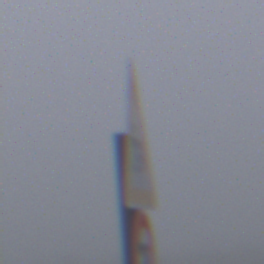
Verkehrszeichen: KinderLinks
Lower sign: Geschwindigkeit30
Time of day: MorningAfternoon
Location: Outdoor (RoadRail)
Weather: Overcast
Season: NotSpecified
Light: Natural